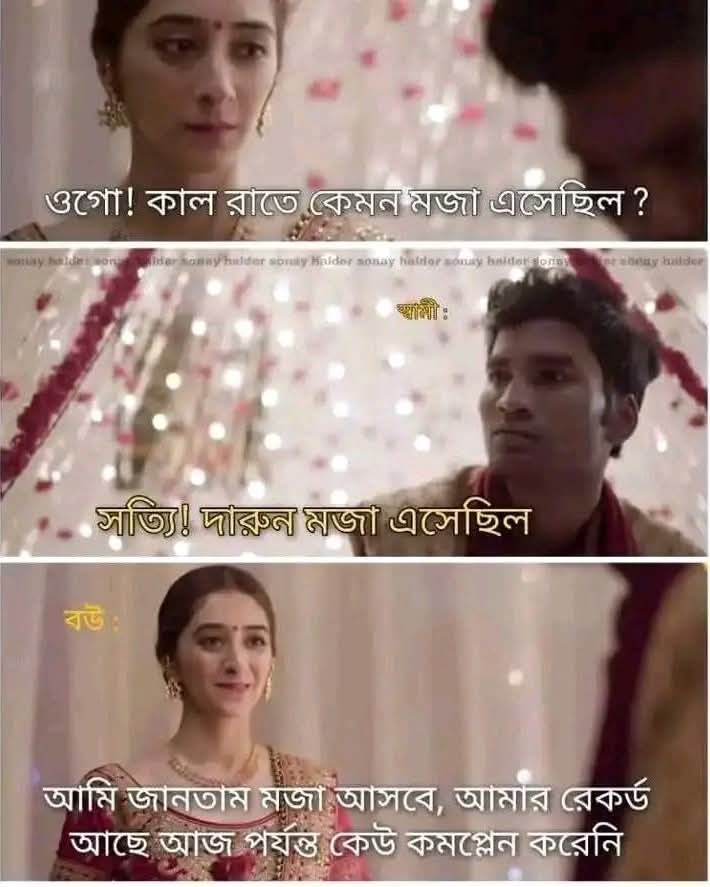
Text: ওগো! কাল রাতে কেমন মজা এসেছিল?
সত্যি! দারুন মজা এসেছিল
বউ:
আমি জানতাম মজা আসবে, আমার রেকর্ড আছে আজ পর্যন্ত কেউ কমপ্লেন করেনি
Label: Non Hate